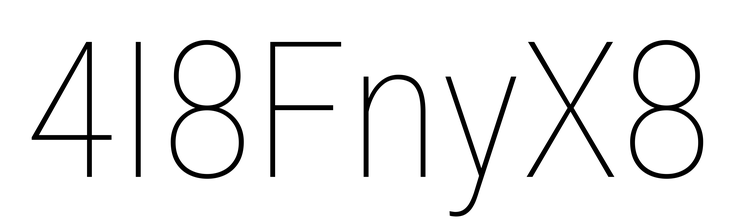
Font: Roboto_Condensed_Thin